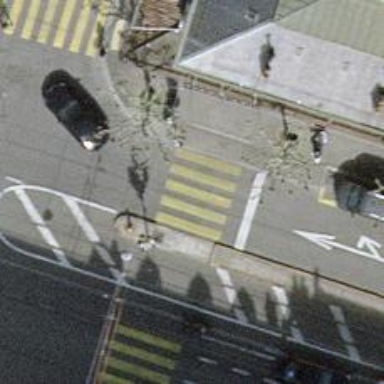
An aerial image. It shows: Road crossing with traffic signals.